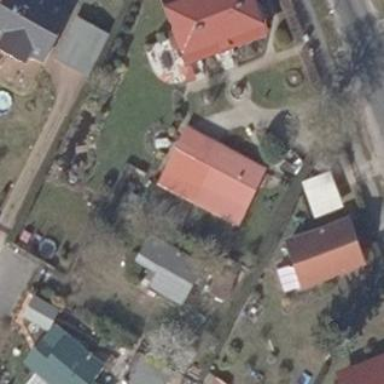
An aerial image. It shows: Simple house.